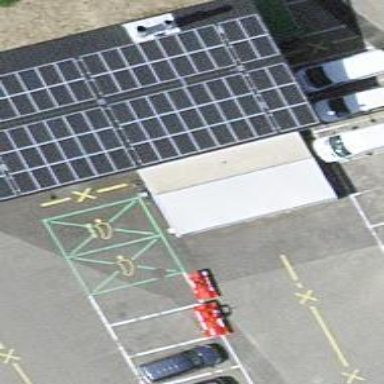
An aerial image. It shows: Charging station.